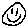
Label: smiley face